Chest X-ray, PA view. Patient: 67 years old, sex M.
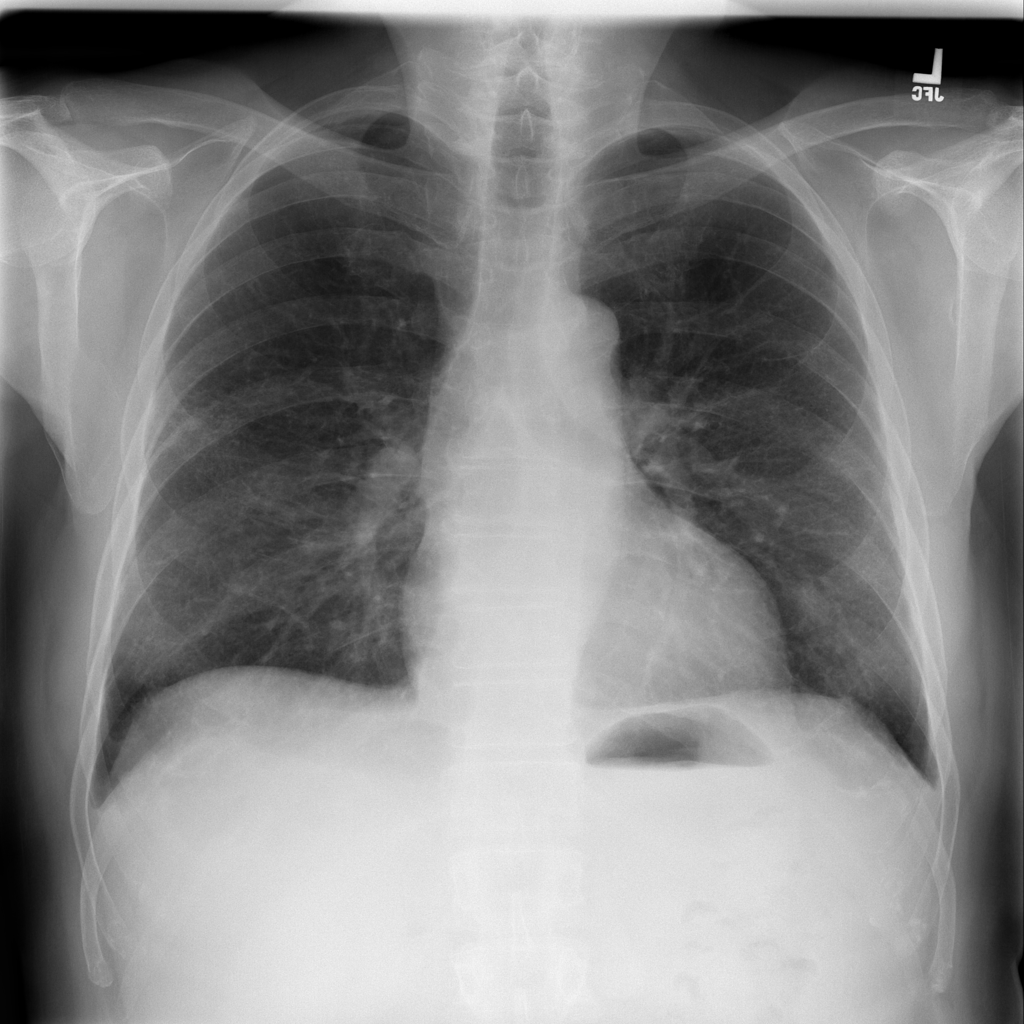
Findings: No Finding